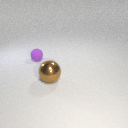
small purple rubber sphere behind large brown metal sphere